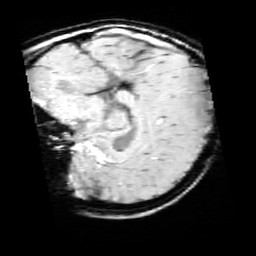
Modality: SWI
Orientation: sagittal
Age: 8
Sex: female
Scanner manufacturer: siemens
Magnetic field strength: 3 T
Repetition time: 0.027 s
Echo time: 0.02 s